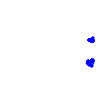
Particle: proton